Field crop: tomato
Growth stage: 1
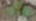
Species: solanum